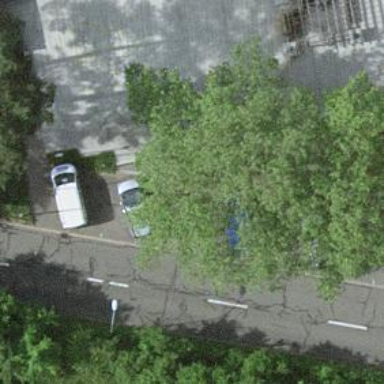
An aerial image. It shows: Metal bench is present at the location.